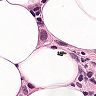
Metastatic tissue present: yes